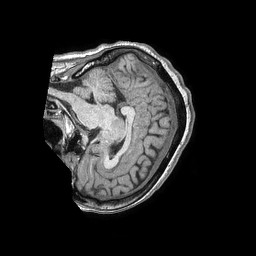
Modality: T1w
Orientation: sagittal
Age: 52
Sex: female
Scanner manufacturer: philips
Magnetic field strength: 1.5 T
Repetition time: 0.007558 s
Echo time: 0.003432 s